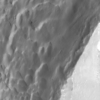
Label: not_dusty